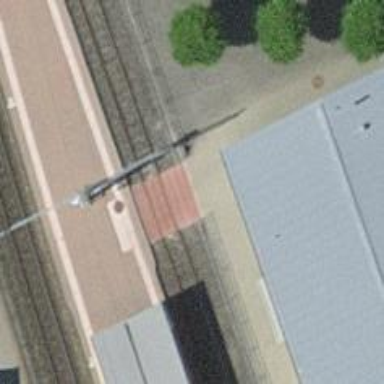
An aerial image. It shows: Railway crossing.